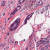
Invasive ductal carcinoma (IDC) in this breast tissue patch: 1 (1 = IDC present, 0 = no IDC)